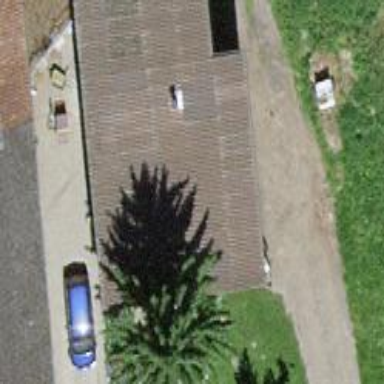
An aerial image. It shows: Barn.